Question: I have a navigation bar (actually two) - The one in grey(in the image below) and the white one below it. Both have a width of '1000px' and have the attribute of 'margin:0 auto;' in their CSS. Have a look at the live one in full screen at <URL> for the output and the code

I hope that you have got a basic idea of idea of my navigation. Ok then, my problem goes like this. When you zoom out, the white-nav(The second one) gets improperly arranged. The image above shows the improper arrangement on zoom out. I cannot figure out the problem which is causing it. In the output, the disarrangement is after quite zooming out. But, in my real project the problem is even more(It gets disarranged after only a little zoom in or out ). Please analyze the code and tell me where am I going wrong. I have made the code in my fiddle clean for you to understand. Any help . Thanks in advance.
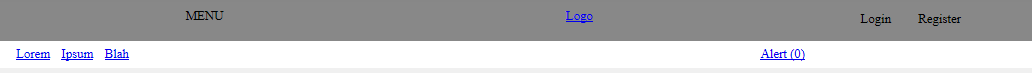
Answer: The issue is the login and register buttons. They are both floating right. Because of this they fill the space the bottom nav needs. If you limit their size, clear the 'float', etc it fixes the issue.
With them removed (easiest solution)
<URL>